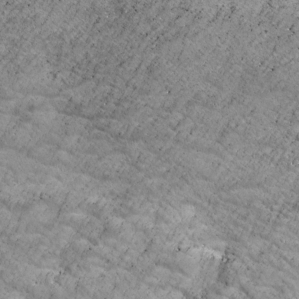
Label: non_frost